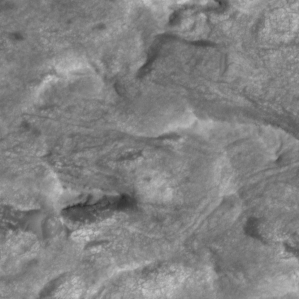
Label: non_frost